Question: I'm trying to create a flexible CSS grid to display some cards. I've set my CSS code for the cards to repeat and auto-fill to a minimum of 330px and a max of 1fr. Everything is fine, but now I have a card that I require to be a little bigger, at 2fr. The problem is very simple, but I can find a way to make this one card to be 2fr instead of 1fr.
'''
.cards-row{
display: grid;
grid-template-columns: repeat(auto-fill, minmax(330px, 1fr));
grid-column-gap: 15px;
}
'''
'''
<div class="cards-row" style="margin-top: 30px;">
<div class="card-wrap">
</div>
<div class="card-wrap">
</div>
<div class="card-wrap">
</div>
<div class="card-wrap">
</div>
<div class="card-wrap">
</div>
</div>
'''
This is basically what I want to achieve

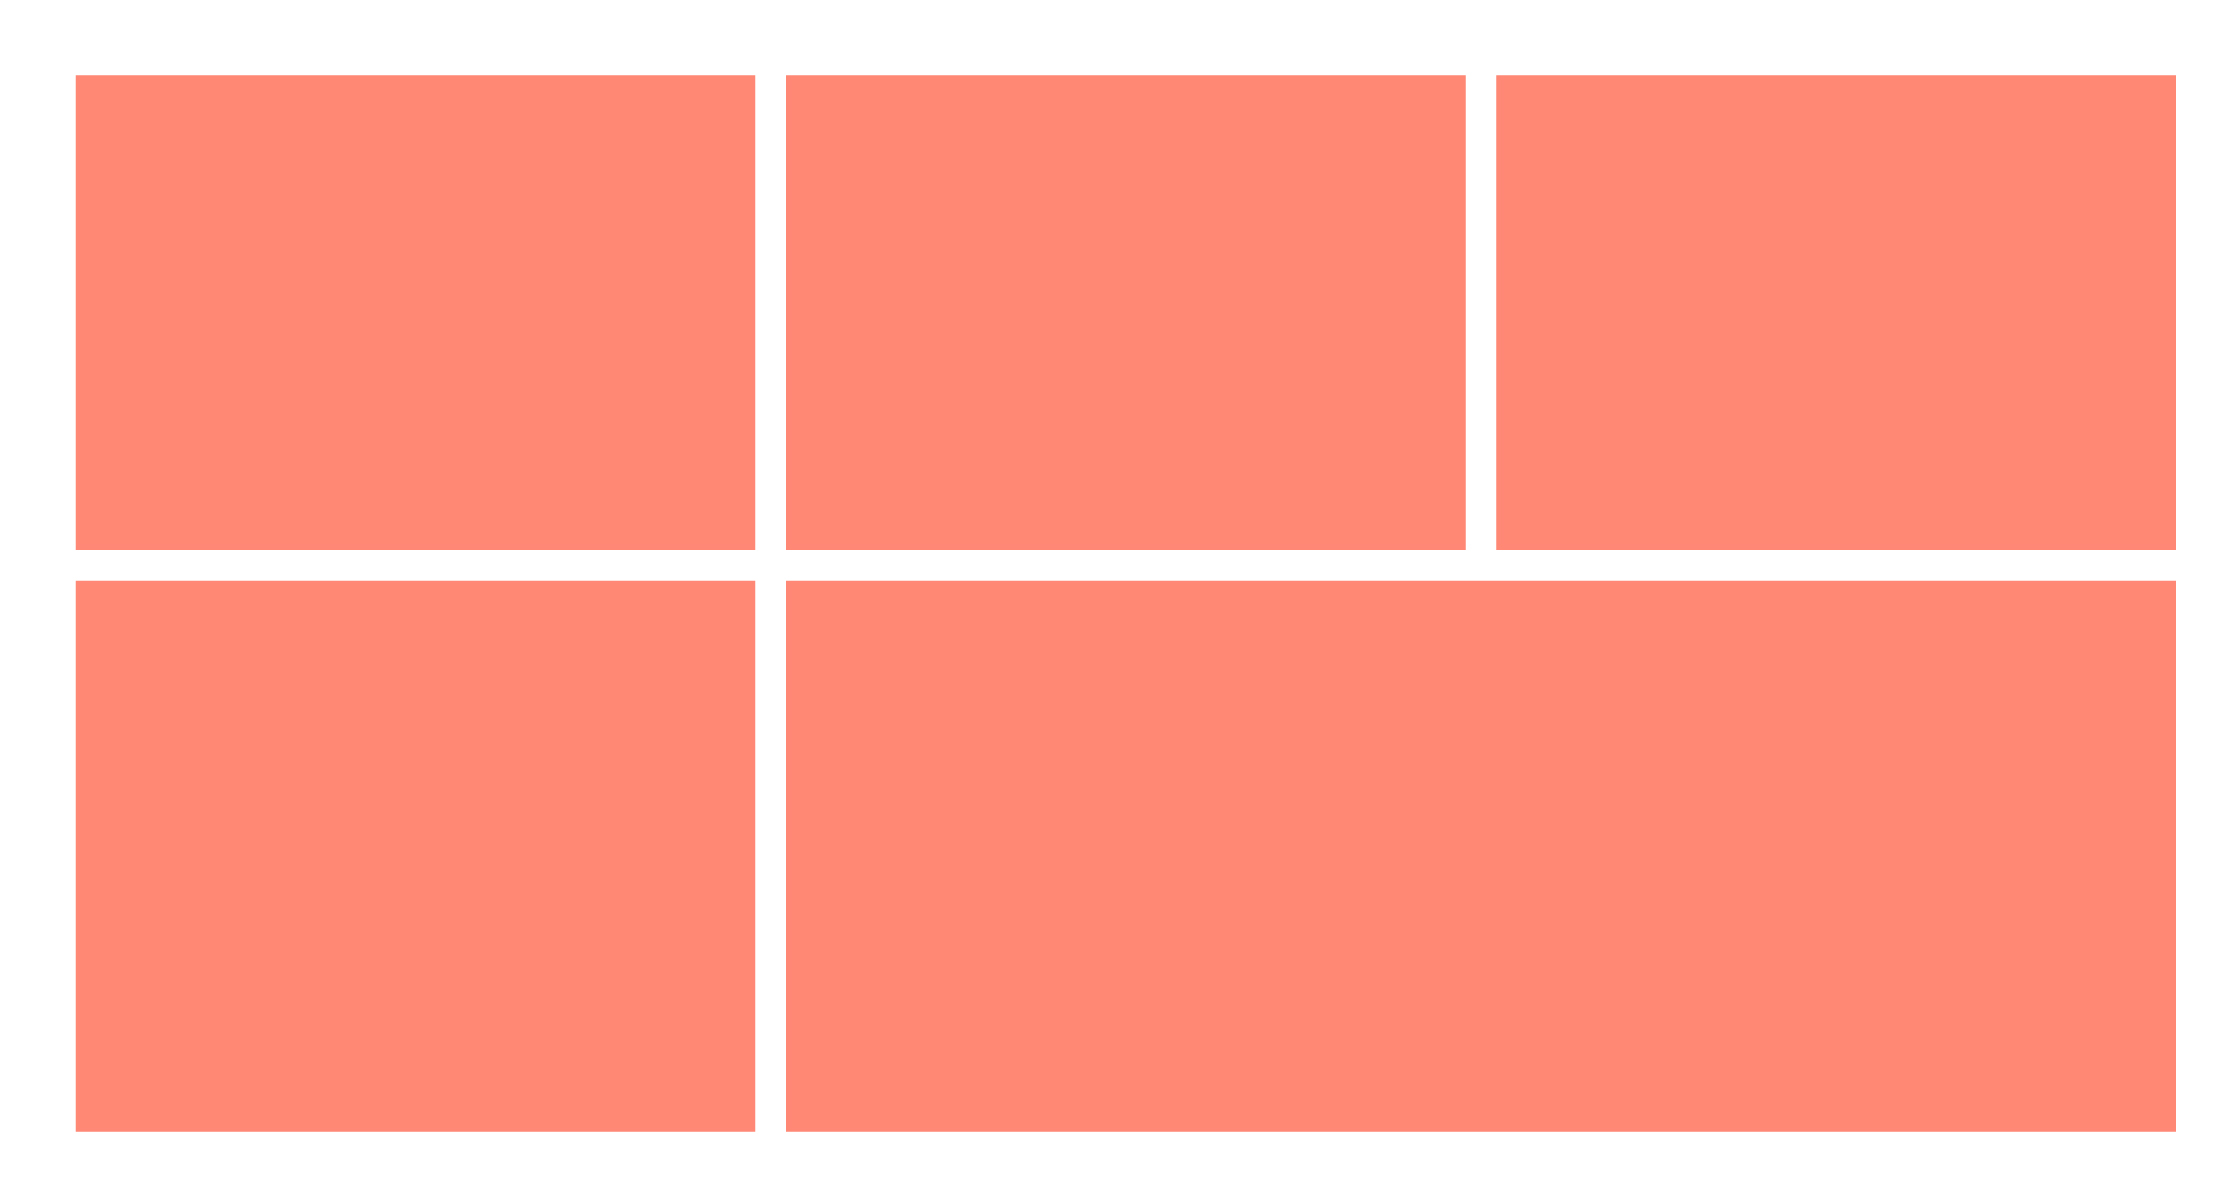
Answer: Make the last element to span 2 columns:
'''
.cards-row {
display: grid;
grid-template-columns: repeat(auto-fill, minmax(150px, 1fr));
grid-gap: 15px;
}
.card-wrap {
height: 100px;
background: red;
}
.card-wrap:last-child {
grid-column: span 2;
}
'''
'''
<div class="cards-row" style="margin-top: 30px;">
<div class="card-wrap">
</div>
<div class="card-wrap">
</div>
<div class="card-wrap">
</div>
<div class="card-wrap">
</div>
<div class="card-wrap">
</div>
</div>
'''